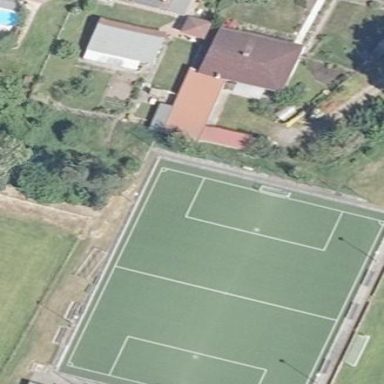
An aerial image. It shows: Soccer pitch with artificial turf designed for leisure and sports activities.